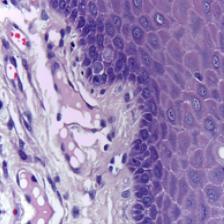
Diagnosis: Normal